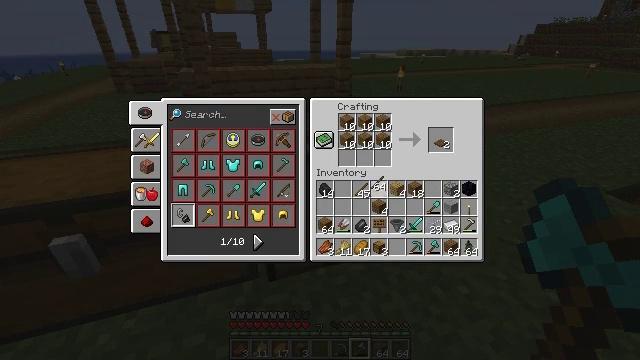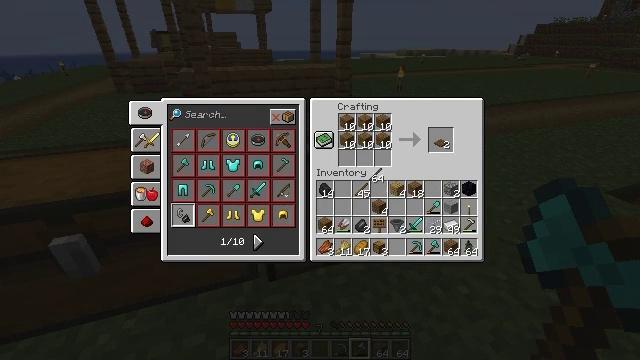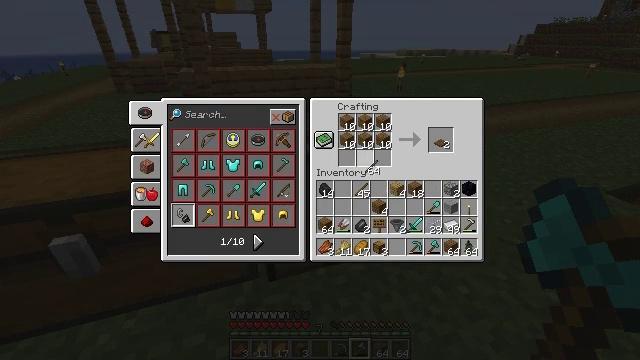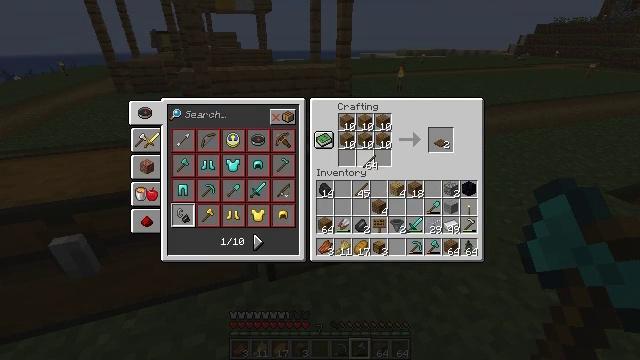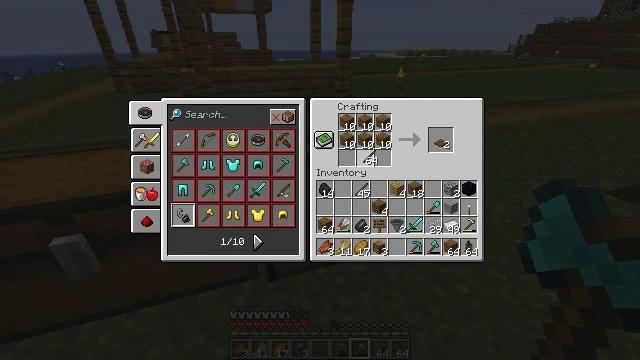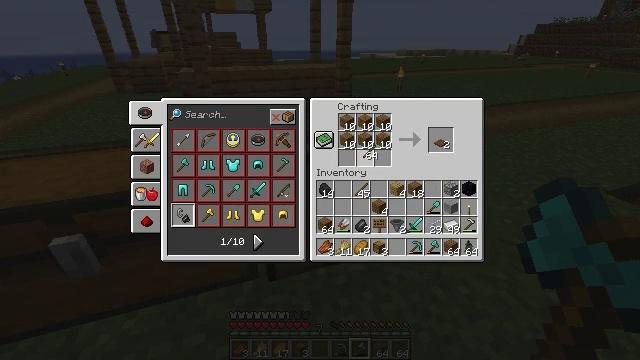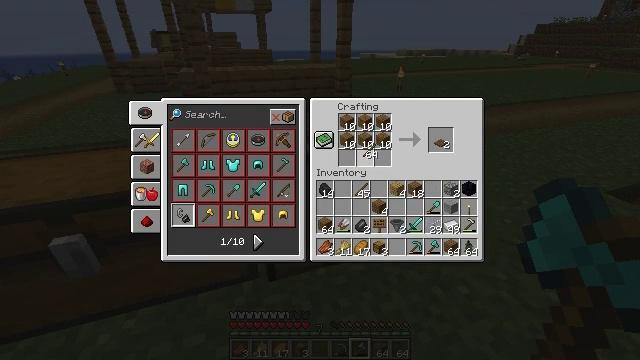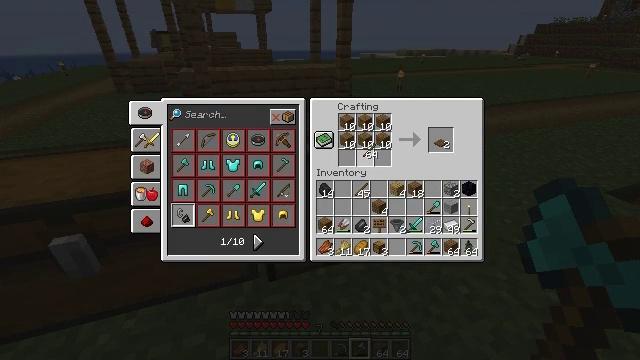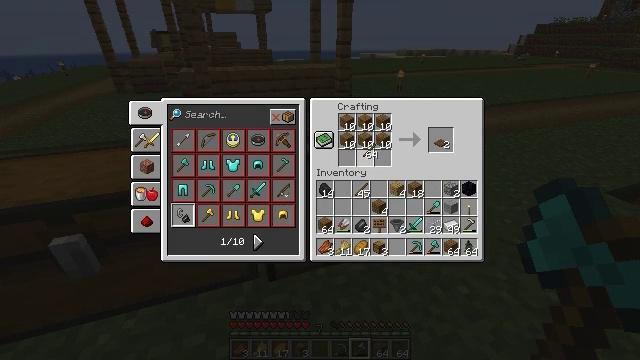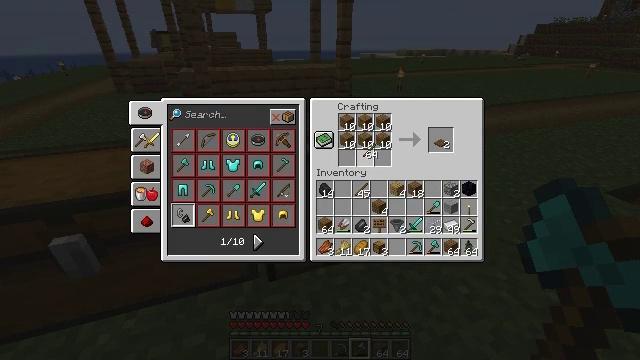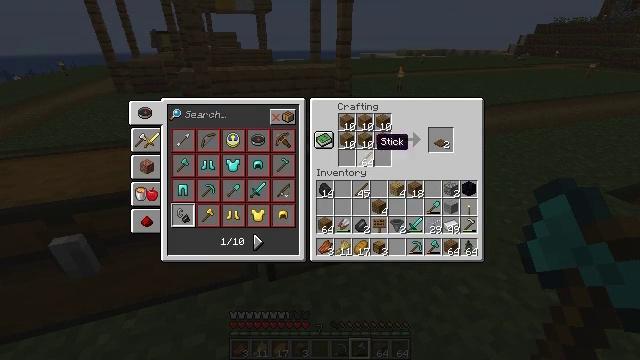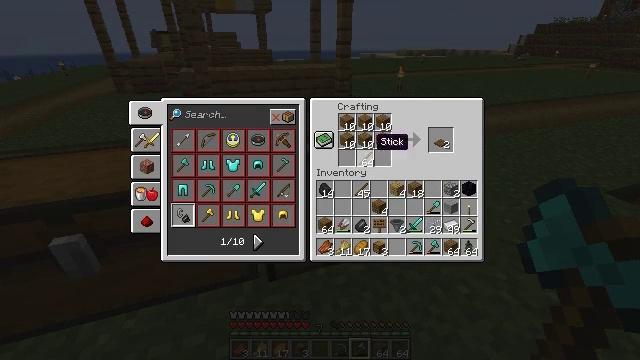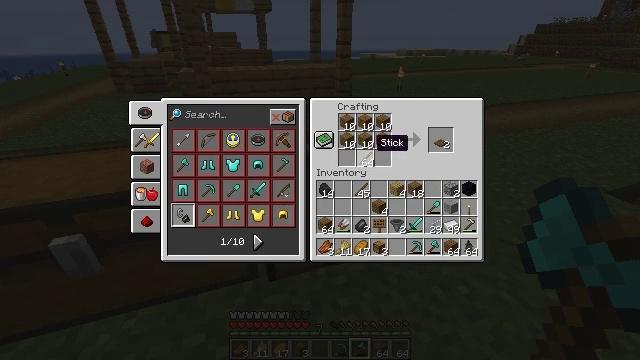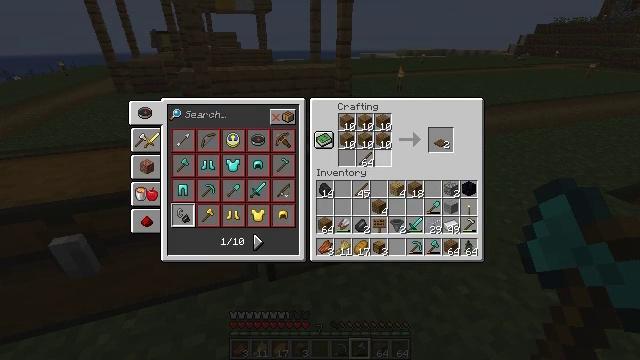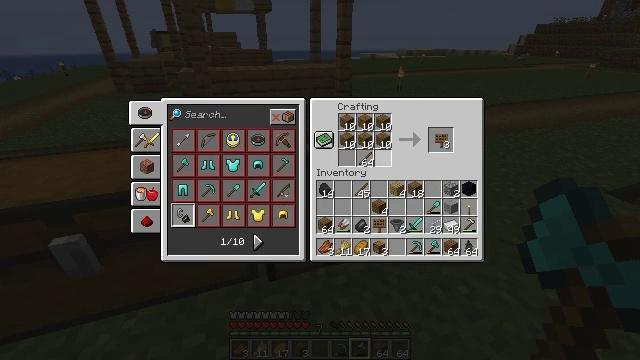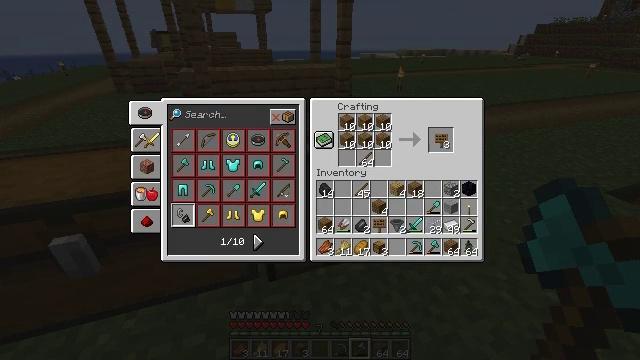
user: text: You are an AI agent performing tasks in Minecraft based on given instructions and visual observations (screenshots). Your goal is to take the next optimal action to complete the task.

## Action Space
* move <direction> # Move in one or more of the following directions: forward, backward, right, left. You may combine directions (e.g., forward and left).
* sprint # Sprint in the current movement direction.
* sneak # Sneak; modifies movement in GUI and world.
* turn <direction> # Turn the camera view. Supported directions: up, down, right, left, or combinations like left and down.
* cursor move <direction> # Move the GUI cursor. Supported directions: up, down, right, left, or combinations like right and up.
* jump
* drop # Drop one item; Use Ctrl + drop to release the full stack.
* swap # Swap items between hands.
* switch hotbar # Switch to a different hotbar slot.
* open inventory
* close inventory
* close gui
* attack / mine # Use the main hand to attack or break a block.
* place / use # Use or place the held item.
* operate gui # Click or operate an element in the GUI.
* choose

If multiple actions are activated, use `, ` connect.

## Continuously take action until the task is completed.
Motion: motion action
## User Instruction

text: Interact with the crafting table to make a spruce sign.
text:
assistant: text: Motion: cursor move up
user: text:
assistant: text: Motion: cursor move up
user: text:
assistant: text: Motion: no_op
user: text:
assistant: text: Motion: no_op
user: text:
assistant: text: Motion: no_op
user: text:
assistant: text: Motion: no_op
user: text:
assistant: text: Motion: operate gui
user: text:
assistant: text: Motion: operate gui
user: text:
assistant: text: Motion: operate gui
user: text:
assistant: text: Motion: no_op
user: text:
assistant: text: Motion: no_op
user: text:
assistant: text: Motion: no_op
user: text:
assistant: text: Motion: no_op
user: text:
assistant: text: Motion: cursor move right
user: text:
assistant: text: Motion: no_op
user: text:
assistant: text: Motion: no_op
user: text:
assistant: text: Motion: cursor move right
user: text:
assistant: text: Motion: cursor move right
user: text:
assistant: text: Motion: cursor move right
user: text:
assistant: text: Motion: no_op
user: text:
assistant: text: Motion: no_op
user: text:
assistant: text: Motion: no_op
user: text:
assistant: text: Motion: no_op
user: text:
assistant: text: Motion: no_op
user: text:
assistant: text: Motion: no_op
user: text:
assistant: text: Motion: no_op
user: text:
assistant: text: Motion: no_op
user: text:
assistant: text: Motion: no_op
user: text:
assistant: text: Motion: no_op
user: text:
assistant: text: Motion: no_op